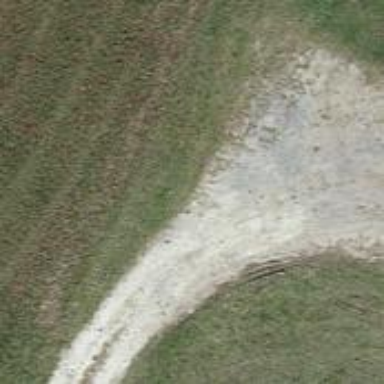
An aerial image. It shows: Gravel track with grade2 quality.